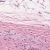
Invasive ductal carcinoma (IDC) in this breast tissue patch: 0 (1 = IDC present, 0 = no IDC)